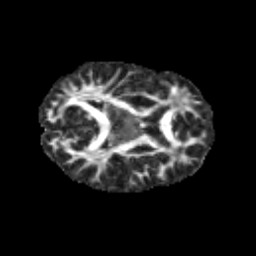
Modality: FA
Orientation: axial
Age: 13
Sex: male
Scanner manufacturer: siemens
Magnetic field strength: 3 T
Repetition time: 3.8 s
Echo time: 0.07 s